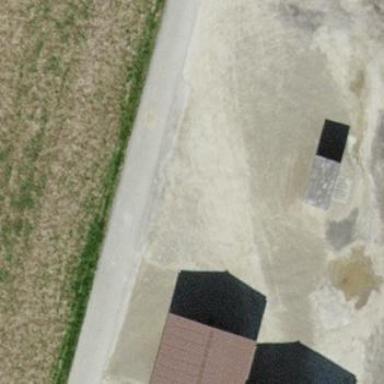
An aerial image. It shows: Farm building.